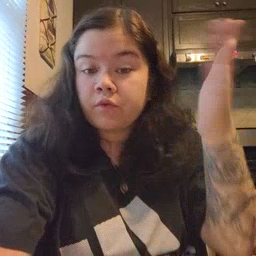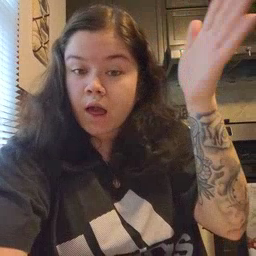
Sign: flag